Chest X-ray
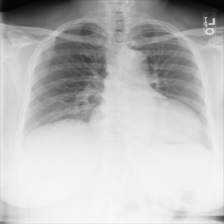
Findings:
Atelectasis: negative
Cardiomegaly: positive
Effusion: negative
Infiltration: negative
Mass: negative
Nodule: negative
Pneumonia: negative
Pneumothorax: negative
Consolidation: negative
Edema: negative
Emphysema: negative
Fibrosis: negative
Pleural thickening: negative
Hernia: negative